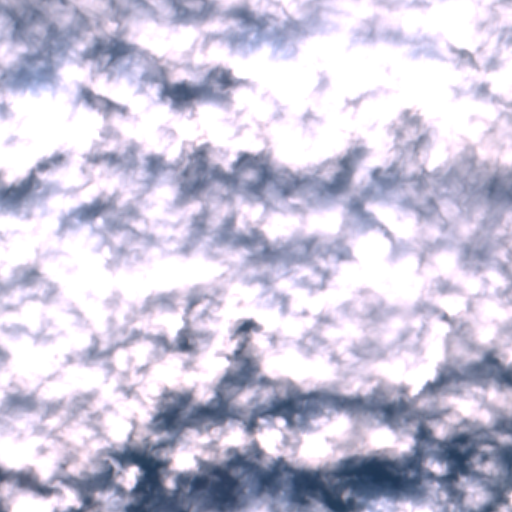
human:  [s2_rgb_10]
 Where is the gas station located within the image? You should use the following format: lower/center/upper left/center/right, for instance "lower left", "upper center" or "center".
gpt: The gas station is located in the upper center of the image.
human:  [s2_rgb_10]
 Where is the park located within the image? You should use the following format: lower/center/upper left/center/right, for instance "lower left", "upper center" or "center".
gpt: The park is located in the upper right of the image.
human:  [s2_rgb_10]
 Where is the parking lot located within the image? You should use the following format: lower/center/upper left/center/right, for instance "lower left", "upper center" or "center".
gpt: The parking lot is located in the upper center of the image.
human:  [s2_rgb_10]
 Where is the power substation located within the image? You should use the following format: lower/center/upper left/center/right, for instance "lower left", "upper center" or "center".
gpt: The power substation is located in the upper center of the image.
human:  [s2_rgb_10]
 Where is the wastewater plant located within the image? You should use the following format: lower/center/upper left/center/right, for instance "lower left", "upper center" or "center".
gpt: The wastewater plant is located in the center left of the image.
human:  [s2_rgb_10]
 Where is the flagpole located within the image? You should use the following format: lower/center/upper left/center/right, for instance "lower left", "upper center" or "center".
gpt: The flagpole is located in the upper center of the image.
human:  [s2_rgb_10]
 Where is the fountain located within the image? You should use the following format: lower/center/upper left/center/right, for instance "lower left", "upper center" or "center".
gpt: The fountain is located in the upper center of the image.
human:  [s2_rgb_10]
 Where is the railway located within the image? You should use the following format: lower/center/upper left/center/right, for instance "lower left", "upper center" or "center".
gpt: The railway is located in the upper of the image.
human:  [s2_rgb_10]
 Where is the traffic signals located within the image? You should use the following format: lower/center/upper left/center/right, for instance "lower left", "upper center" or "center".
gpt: The traffic signals is located in the upper center of the image.
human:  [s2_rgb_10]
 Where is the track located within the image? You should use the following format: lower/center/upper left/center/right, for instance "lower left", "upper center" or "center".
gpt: There is no track in the image.